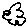
Label: cloud